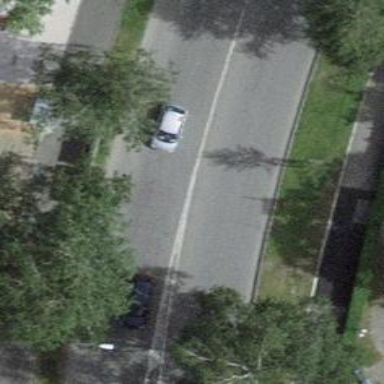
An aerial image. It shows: Asphalt residential road with dedicated cycle lane.